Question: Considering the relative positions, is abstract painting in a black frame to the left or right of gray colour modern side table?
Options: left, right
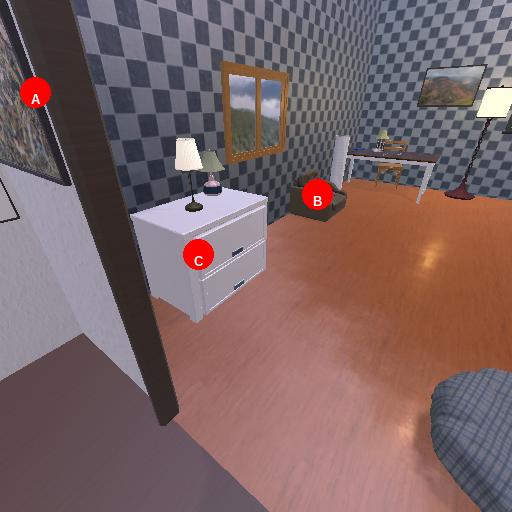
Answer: left